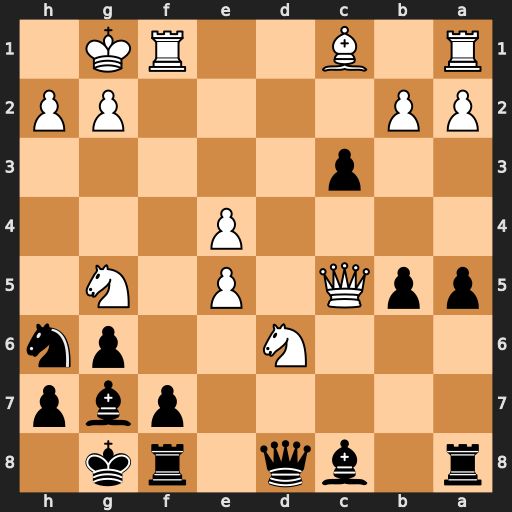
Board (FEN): r1bq1rk1/5pbp/3N2pn/ppQ1P1N1/4P3/2p5/PP4PP/R1B2RK1
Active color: b
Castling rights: -
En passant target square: -
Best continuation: cxb2 Bxb2 Qxg5